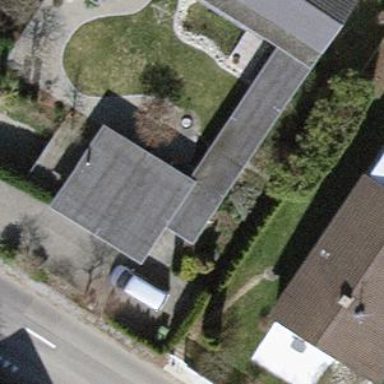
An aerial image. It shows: Garage.